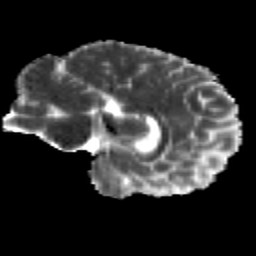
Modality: MD
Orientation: sagittal
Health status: healthy
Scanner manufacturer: siemens
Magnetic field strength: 3 T
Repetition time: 12 s
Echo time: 0.092 s